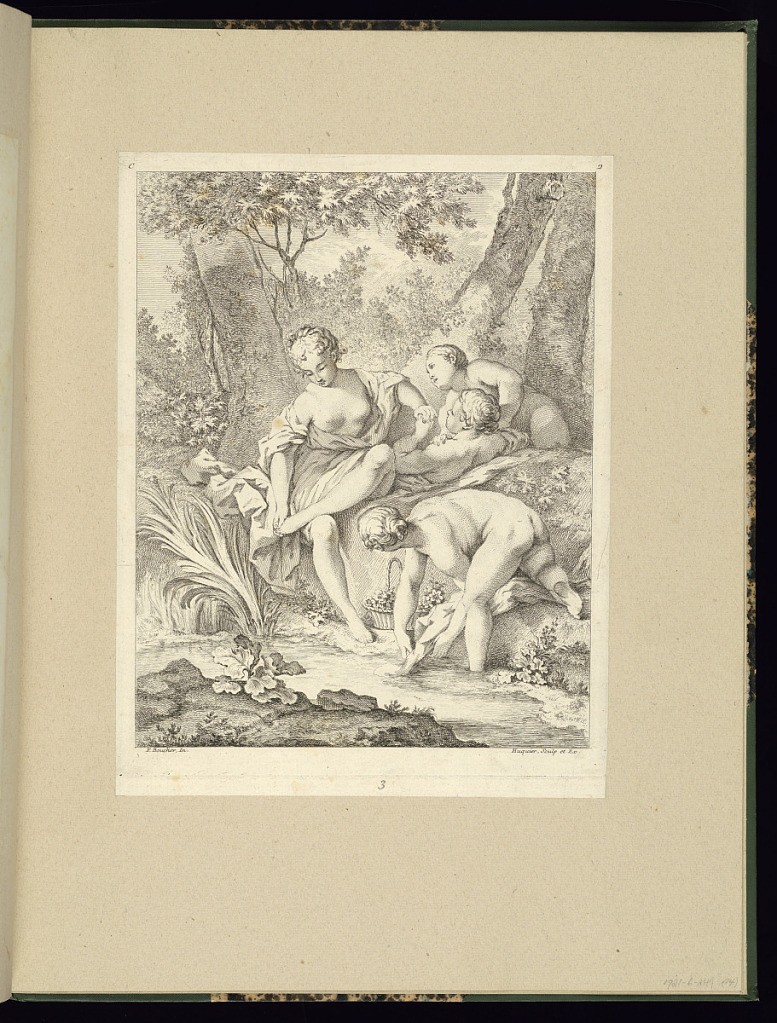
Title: A Group of Women in a Landscape
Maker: François Boucher, French, 1703–1770
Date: after 1751
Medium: Etching on laid paper
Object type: Print
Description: A pastoral scene with four women sitting by a river or stream. The women are naked and half-dressed. A naked woman bends over to wash a linen in the water, another sits half-dressed with her knee bent and holding her foot. She holds the hand of another woman who is laying behind her. A fourth woman leans over the woman who lays down, with her hand on her shoulder. A basket of flowers is placed by the water and the women are surrounded by trees, foliage, and reeds. The plate is numbered and signed.